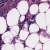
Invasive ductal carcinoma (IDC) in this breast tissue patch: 0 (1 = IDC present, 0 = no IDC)